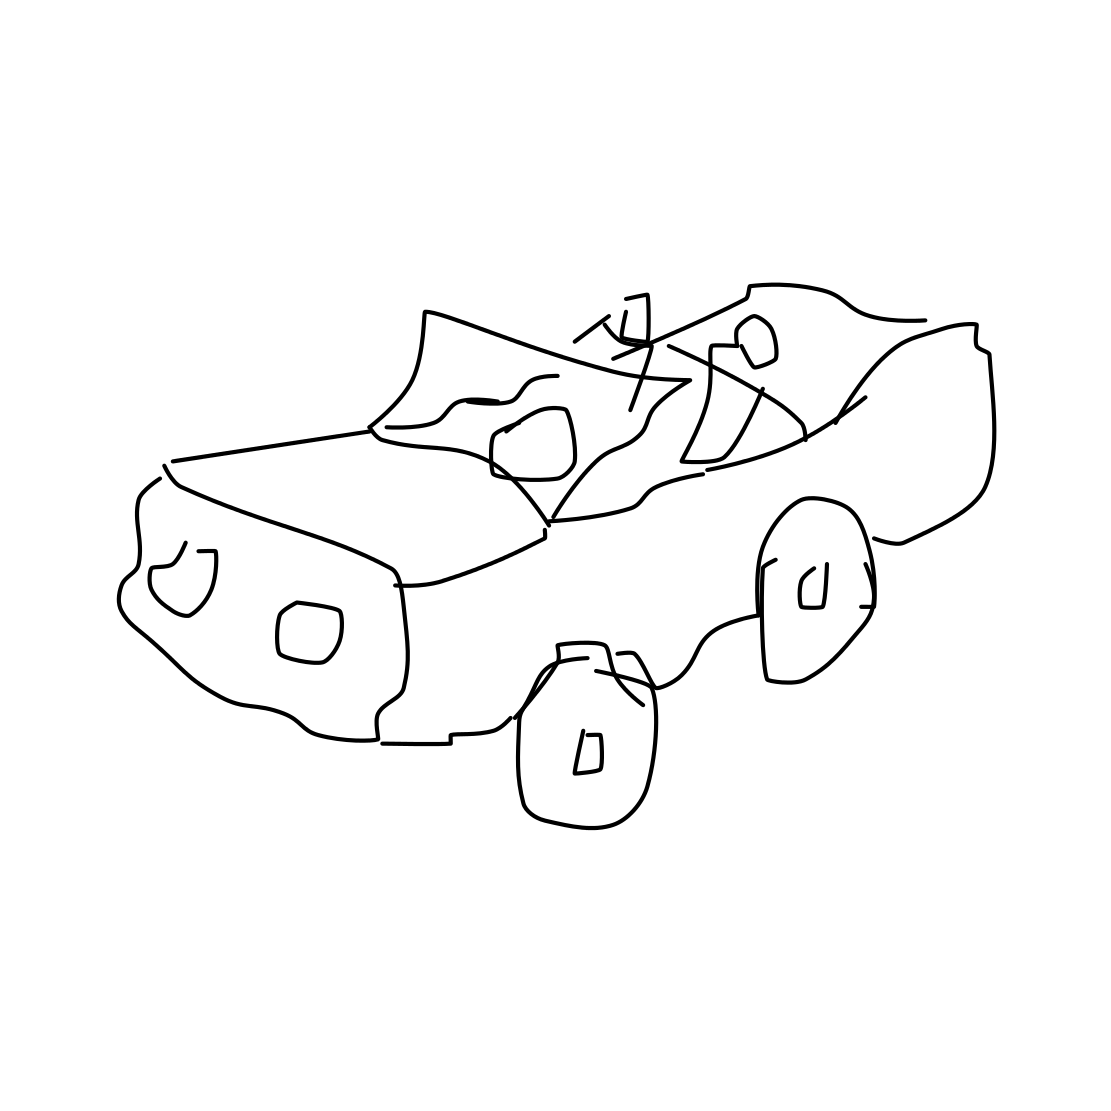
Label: pickup truck